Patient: sex M, age 36
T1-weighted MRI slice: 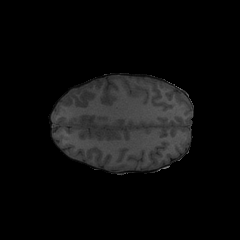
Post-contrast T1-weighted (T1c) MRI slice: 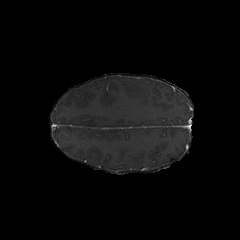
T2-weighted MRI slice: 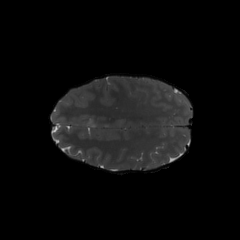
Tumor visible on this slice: yes
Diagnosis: Glioblastoma, IDH-wildtype
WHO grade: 4